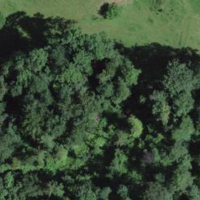
EUNIS habitat code: 41
Species observed at this site:
Aegopodium podagraria